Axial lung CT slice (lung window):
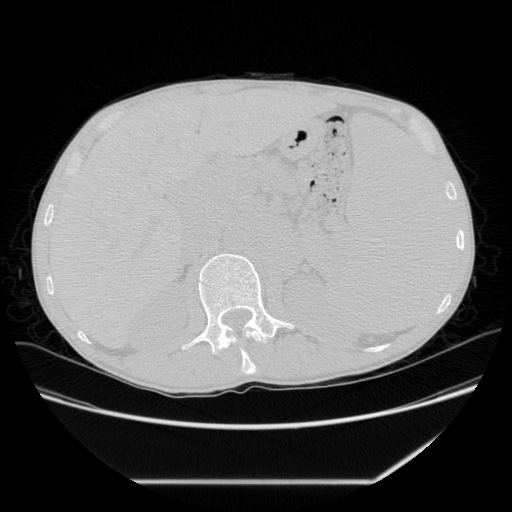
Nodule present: no